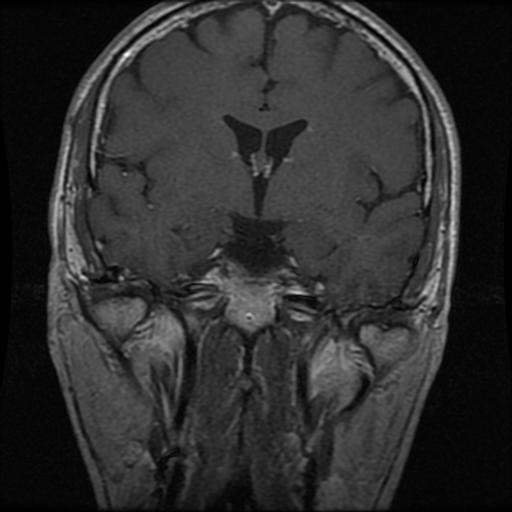
Label: pituitary